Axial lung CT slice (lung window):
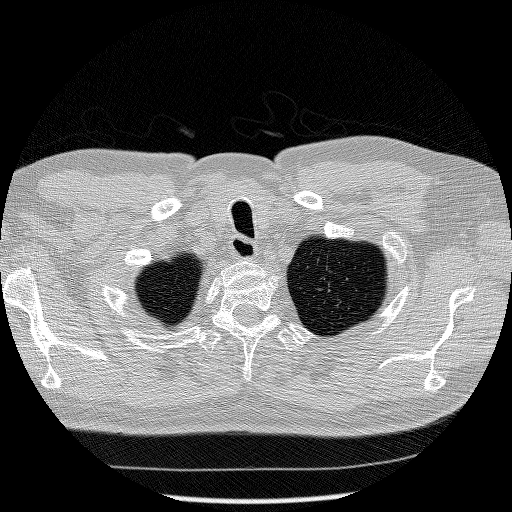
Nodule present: no